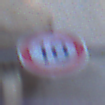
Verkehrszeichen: Geschwindigkeit10
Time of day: SunriseSunset
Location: Outdoor (Urban)
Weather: Clear
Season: NotSpecified
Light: Natural